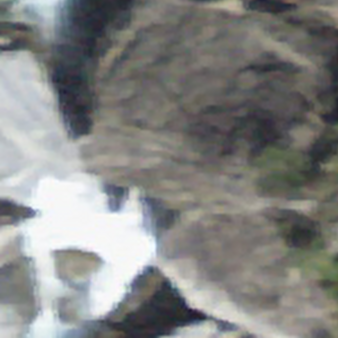
Label: bouldering_area